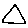
Label: triangle